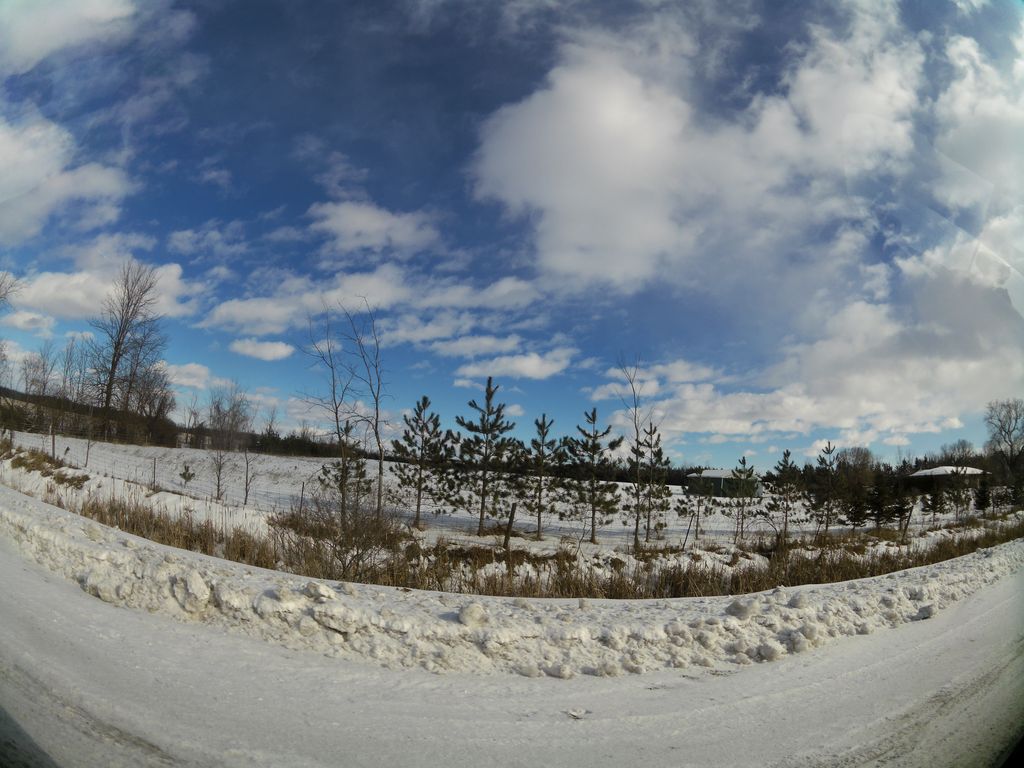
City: ottawa-gatineau